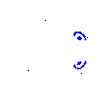
Particle: proton